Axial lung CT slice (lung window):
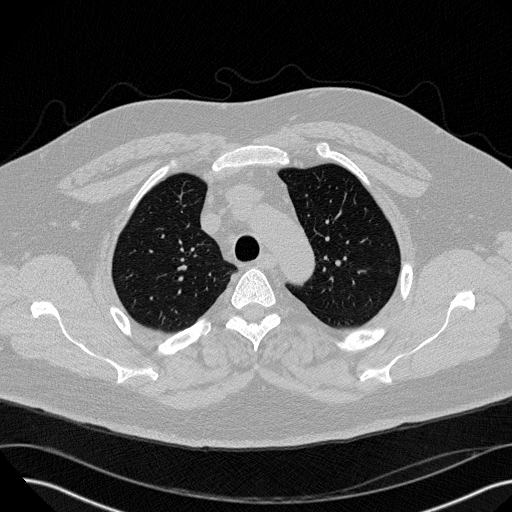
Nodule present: no